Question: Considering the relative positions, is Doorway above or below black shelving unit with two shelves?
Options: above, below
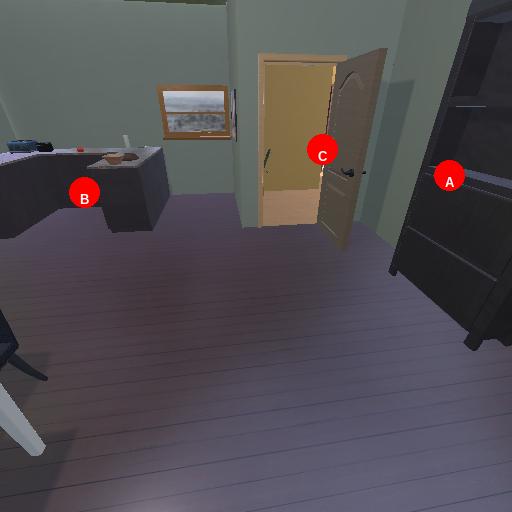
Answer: above